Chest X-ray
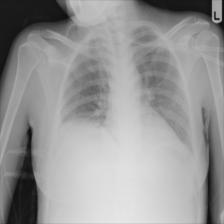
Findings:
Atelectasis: negative
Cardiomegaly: negative
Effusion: negative
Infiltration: negative
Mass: negative
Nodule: negative
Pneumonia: negative
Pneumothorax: negative
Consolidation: negative
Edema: negative
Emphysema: negative
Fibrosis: negative
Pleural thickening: negative
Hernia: negative